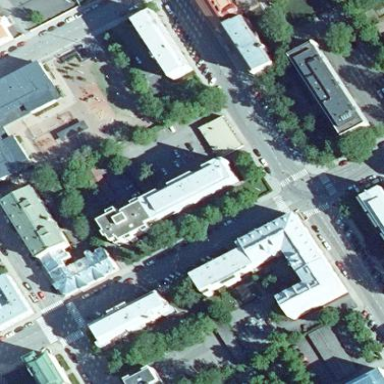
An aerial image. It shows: City block.